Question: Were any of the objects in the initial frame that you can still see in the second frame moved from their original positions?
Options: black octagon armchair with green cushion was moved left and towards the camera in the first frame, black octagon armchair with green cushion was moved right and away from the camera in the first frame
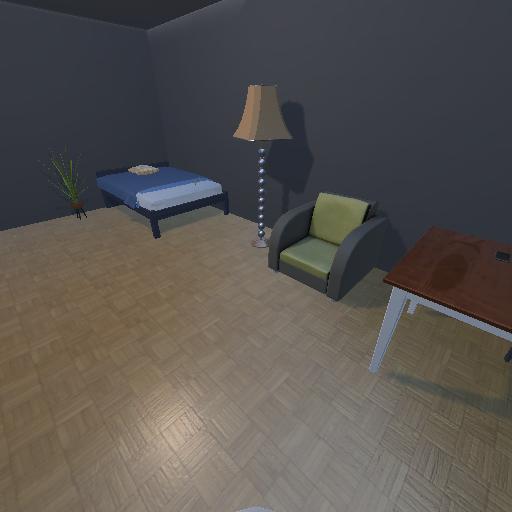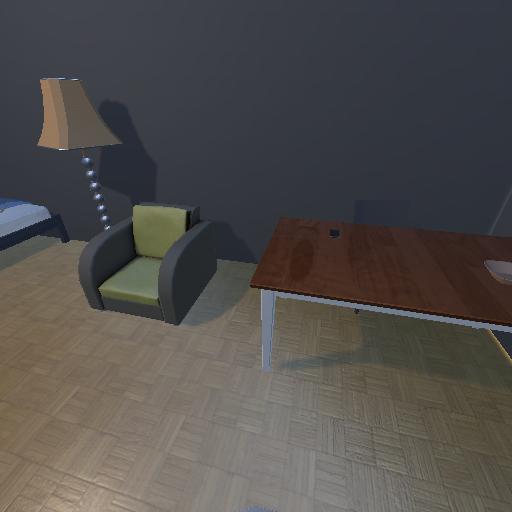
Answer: black octagon armchair with green cushion was moved left and towards the camera in the first frame